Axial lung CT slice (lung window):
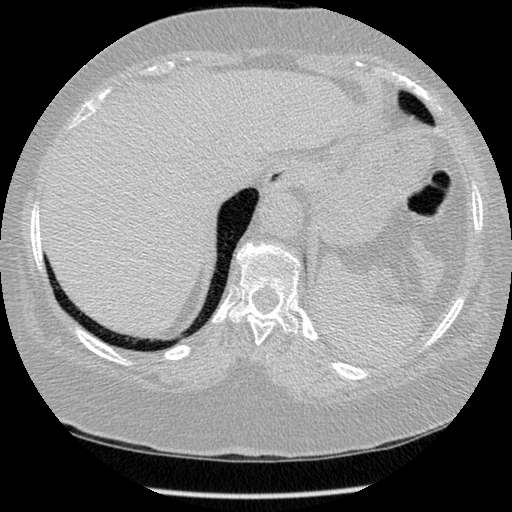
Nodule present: no